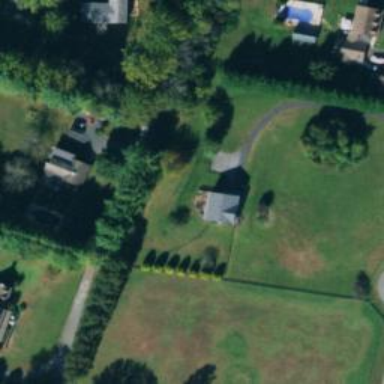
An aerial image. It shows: Driveway leading to service road.